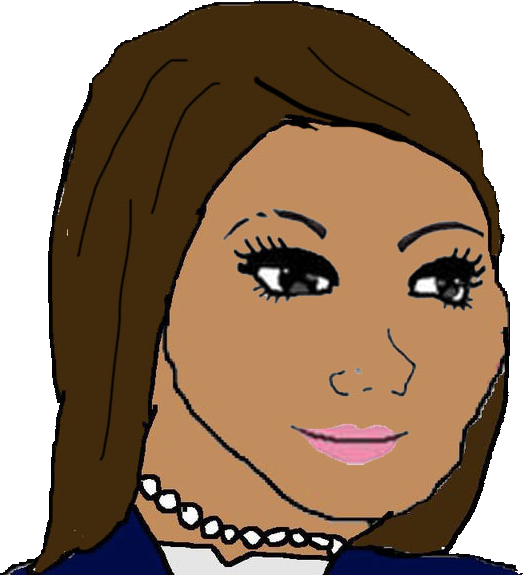
Label: 5_Daddys_Girl